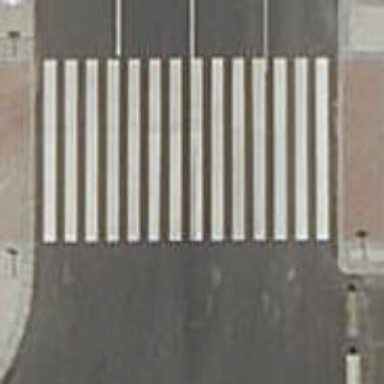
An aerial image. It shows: Uncontrolled zebra crossing on the road.